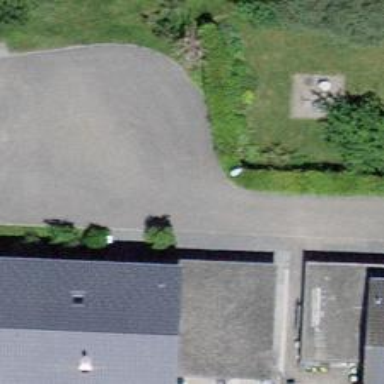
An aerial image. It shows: Residential road with asphalt surface.